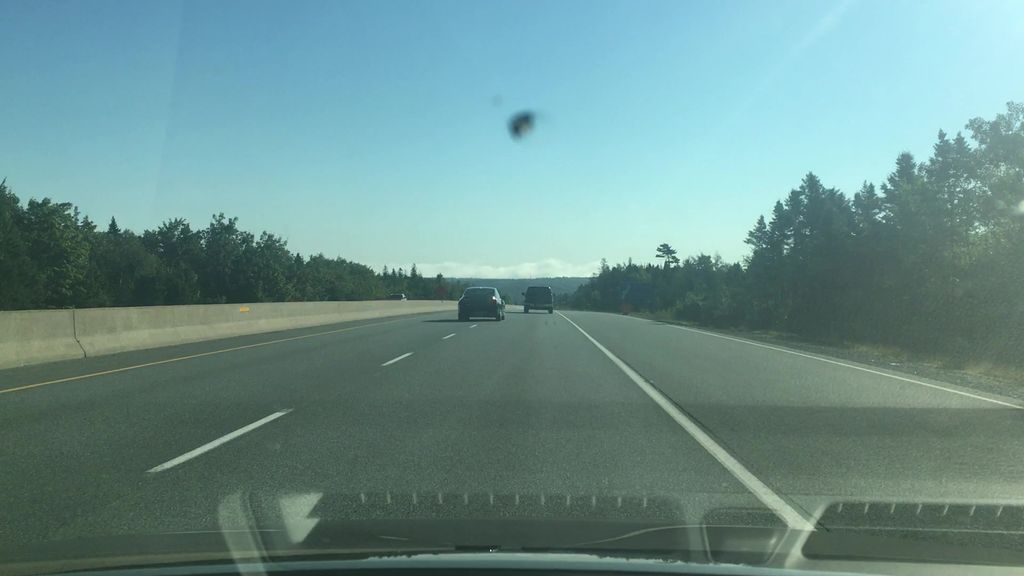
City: halifax